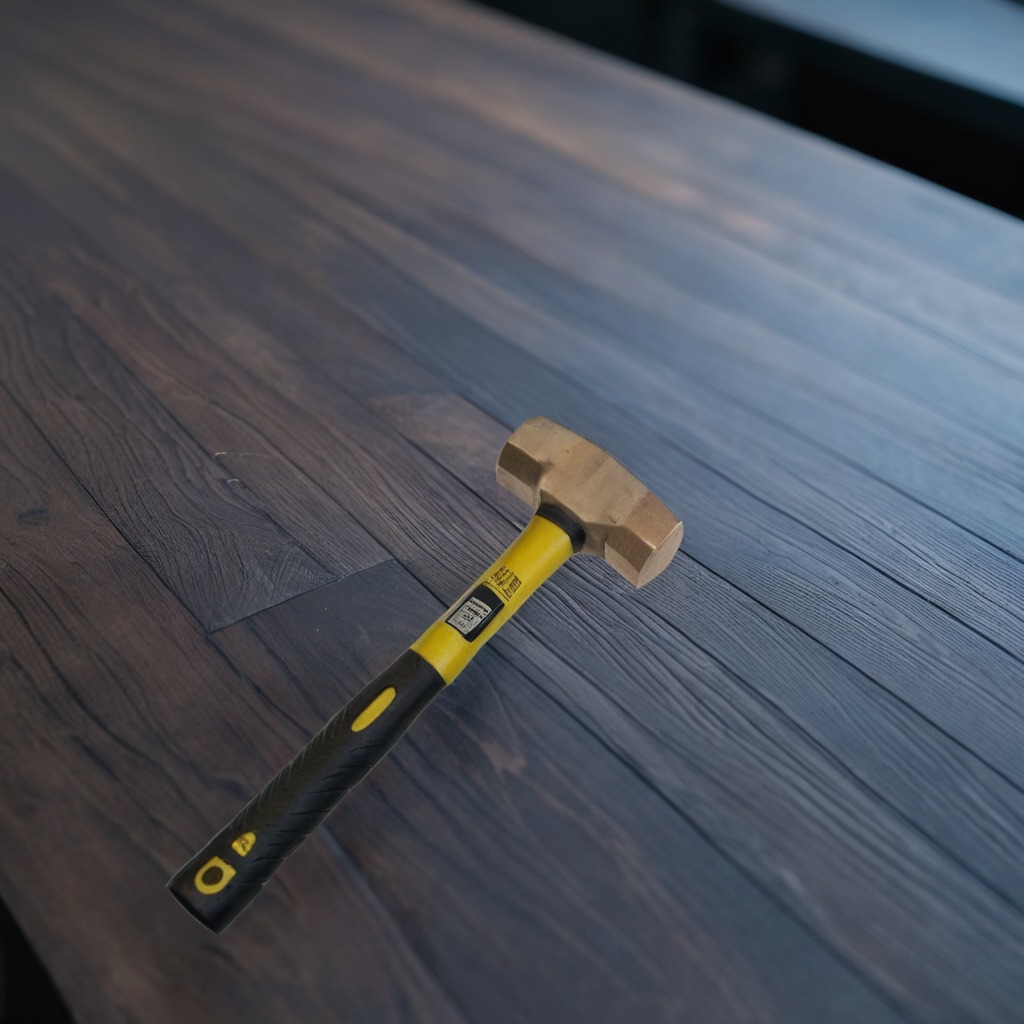
A hammer lying on the old table with faint burn marks in a small garage at twilight.